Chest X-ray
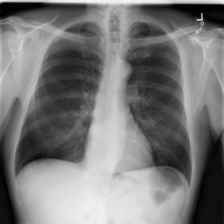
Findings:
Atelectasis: negative
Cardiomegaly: negative
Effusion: negative
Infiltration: negative
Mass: negative
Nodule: negative
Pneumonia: negative
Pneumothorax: negative
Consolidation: negative
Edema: negative
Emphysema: negative
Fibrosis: negative
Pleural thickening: negative
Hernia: negative